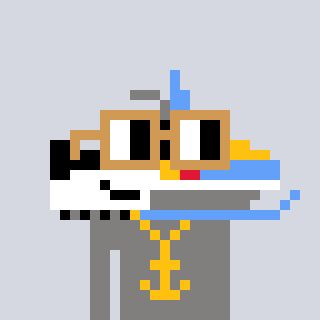
a pixel art character with square brown glasses, a snowmobile-shaped head and a bluegrey-colored body on a cool background